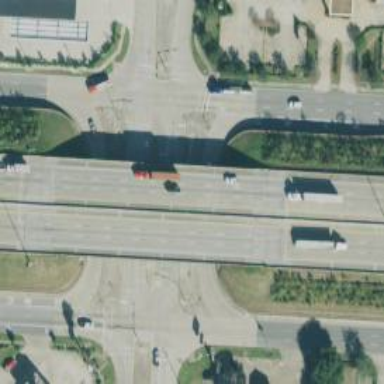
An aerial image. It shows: Secondary link road.